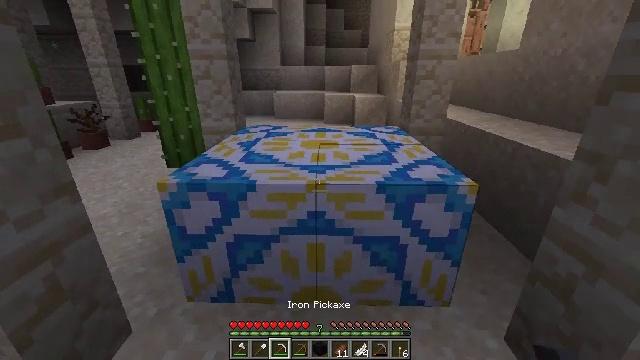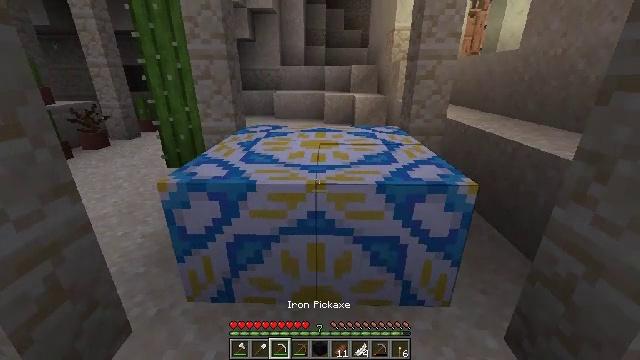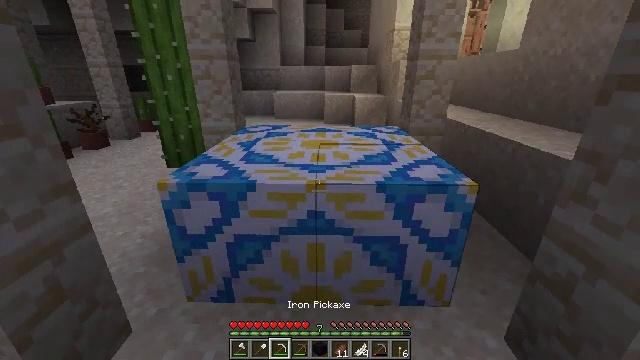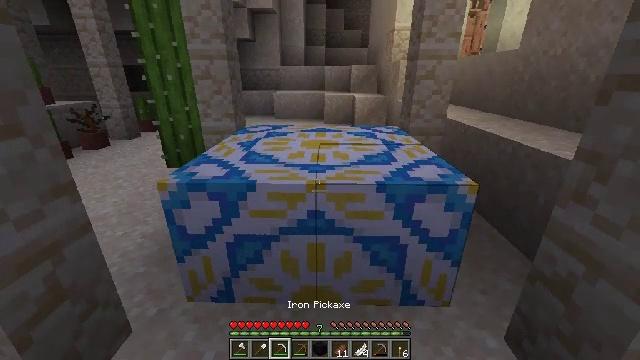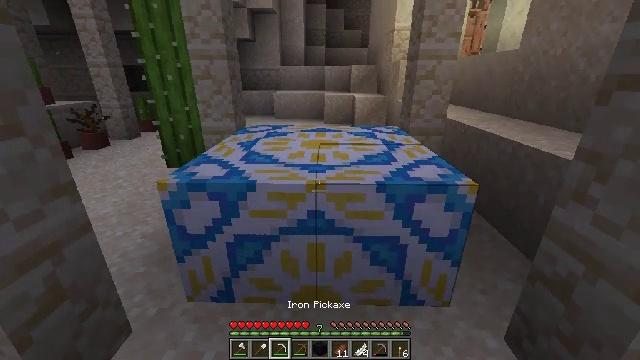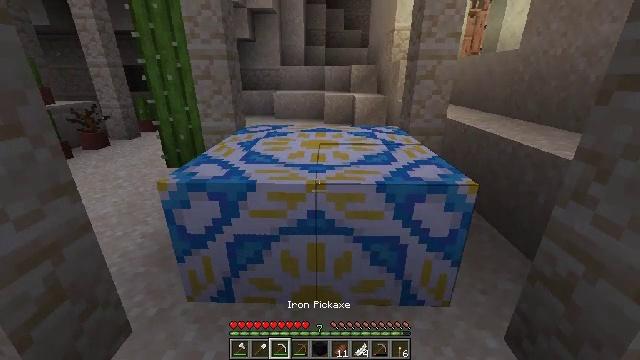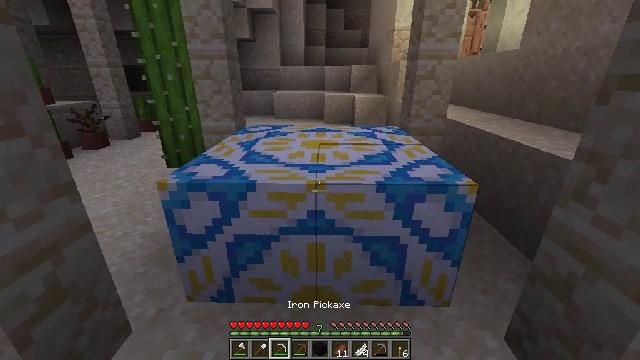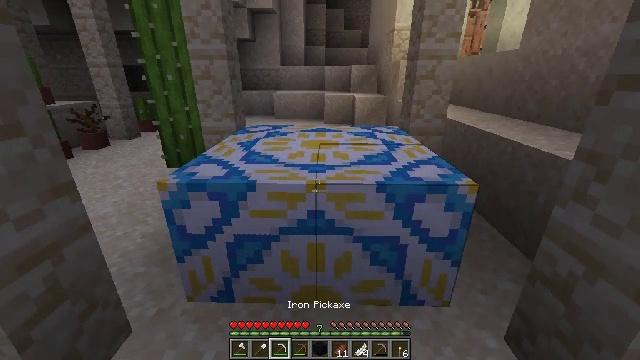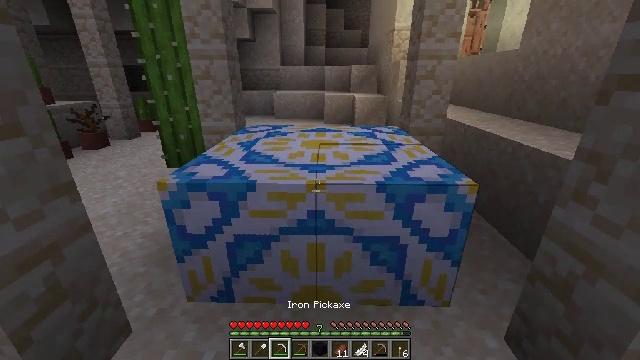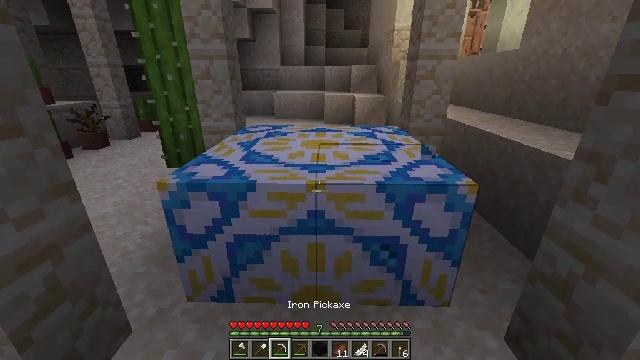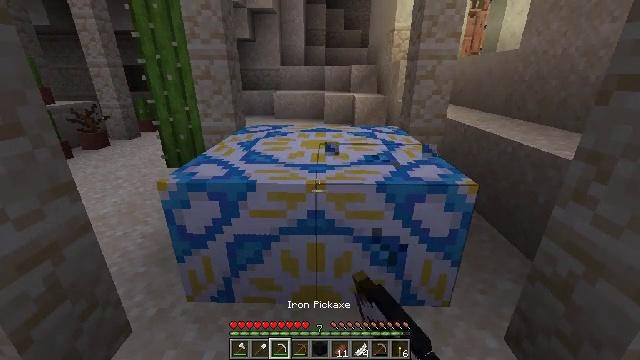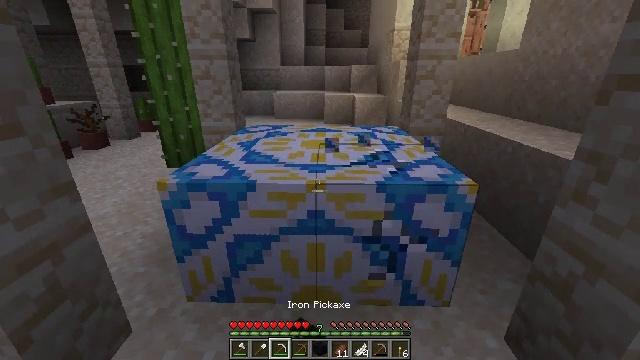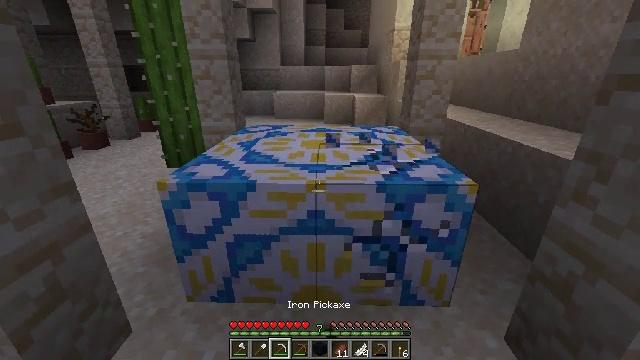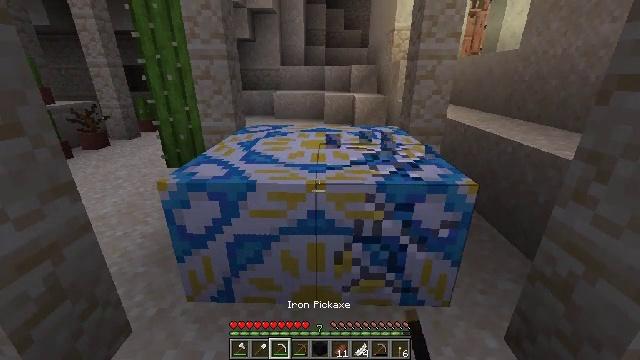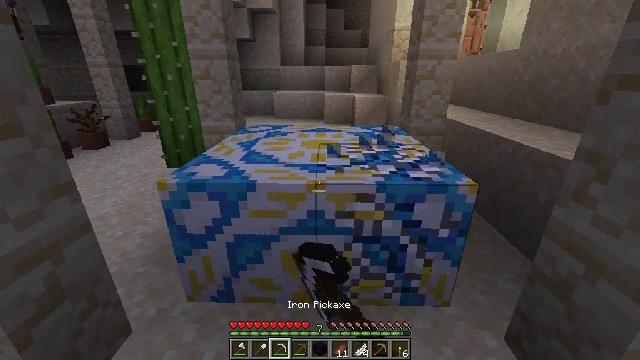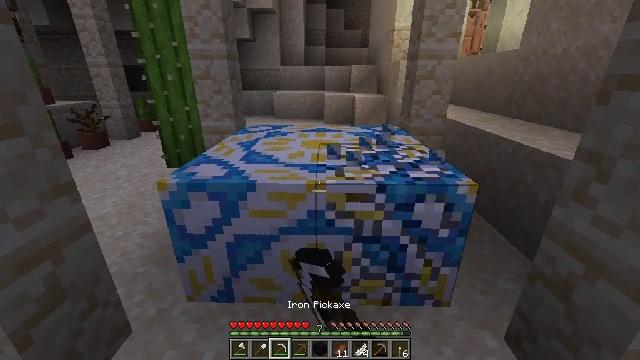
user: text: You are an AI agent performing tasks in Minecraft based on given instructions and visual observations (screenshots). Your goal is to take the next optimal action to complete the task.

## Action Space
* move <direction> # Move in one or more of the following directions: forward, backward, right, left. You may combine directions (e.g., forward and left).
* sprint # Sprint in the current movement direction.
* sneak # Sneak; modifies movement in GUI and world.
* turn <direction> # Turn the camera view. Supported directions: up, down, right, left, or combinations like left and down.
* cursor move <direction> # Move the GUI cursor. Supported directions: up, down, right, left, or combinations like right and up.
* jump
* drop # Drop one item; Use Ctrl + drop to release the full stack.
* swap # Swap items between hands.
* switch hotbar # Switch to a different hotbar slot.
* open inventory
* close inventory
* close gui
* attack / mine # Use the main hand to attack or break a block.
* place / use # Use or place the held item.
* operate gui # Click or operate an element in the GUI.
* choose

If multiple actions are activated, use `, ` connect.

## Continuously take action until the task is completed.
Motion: motion action
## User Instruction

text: Recycle the white glazed terracotta block.
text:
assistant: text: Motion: no_op
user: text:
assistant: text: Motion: no_op
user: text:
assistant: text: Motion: no_op
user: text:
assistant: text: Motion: no_op
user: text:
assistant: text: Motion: no_op
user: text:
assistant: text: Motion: no_op
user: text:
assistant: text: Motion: no_op
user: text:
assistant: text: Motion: no_op
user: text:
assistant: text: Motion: attack / mine
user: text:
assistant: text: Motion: attack / mine
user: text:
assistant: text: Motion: attack / mine
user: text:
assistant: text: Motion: attack / mine
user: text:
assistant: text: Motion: attack / mine
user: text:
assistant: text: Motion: attack / mine
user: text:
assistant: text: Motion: attack / mine
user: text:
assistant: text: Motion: attack / mine
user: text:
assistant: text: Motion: attack / mine
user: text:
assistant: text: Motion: attack / mine
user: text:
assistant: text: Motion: attack / mine
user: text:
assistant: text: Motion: attack / mine
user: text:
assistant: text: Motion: attack / mine
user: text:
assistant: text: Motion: move forward, attack / mine
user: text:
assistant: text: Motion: move forward, attack / mine
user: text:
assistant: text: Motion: move forward and move right, attack / mine
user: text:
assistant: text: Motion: move forward and move right, turn down, attack / mine
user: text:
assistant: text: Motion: move forward and move right, turn left and down, attack / mine
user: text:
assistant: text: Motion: move forward and move right, turn left, attack / mine
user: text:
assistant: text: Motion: move forward, turn left and down, attack / mine
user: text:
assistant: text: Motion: turn left and down, attack / mine
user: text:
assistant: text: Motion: turn left, attack / mine